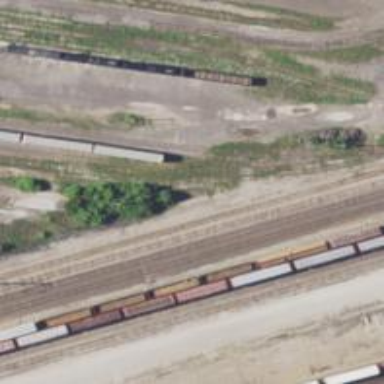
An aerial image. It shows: Railway siding with rails.